Question: I have created a custom UIView that has some set of UILabels in it. I add those UILabels inside the custom view inside its drawRect method.
But the whole custom view appears black on the screen. I have not set any background color for the custom UIView. How Do I fix this?
I tried setting background color to ClearColor but it still looks black.
I tried setting opaque property of the custom view to false and the view obviously disappeared.
Please help.

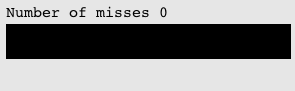
Answer: don't do that in drawRect: method which is intended to draw in the graphic context. If you want to add some specific subviews do it in an init / initWithFrame method.
For me the best way is to create a custom uiviewcontroller subclass and initialize it using a xib (nib) file. Working at controller level is a good practice.